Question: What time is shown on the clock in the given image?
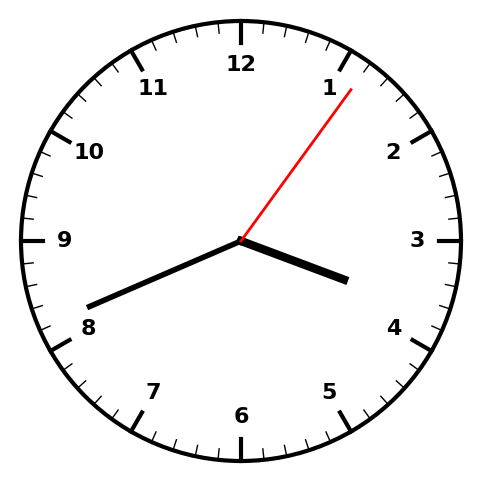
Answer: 03:41:06